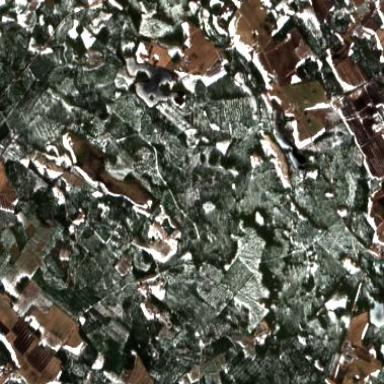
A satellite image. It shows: Mixed leaf woodland.